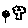
Label: flower